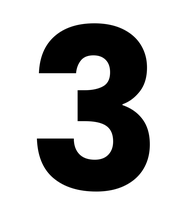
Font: Poppins-Bold